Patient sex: M
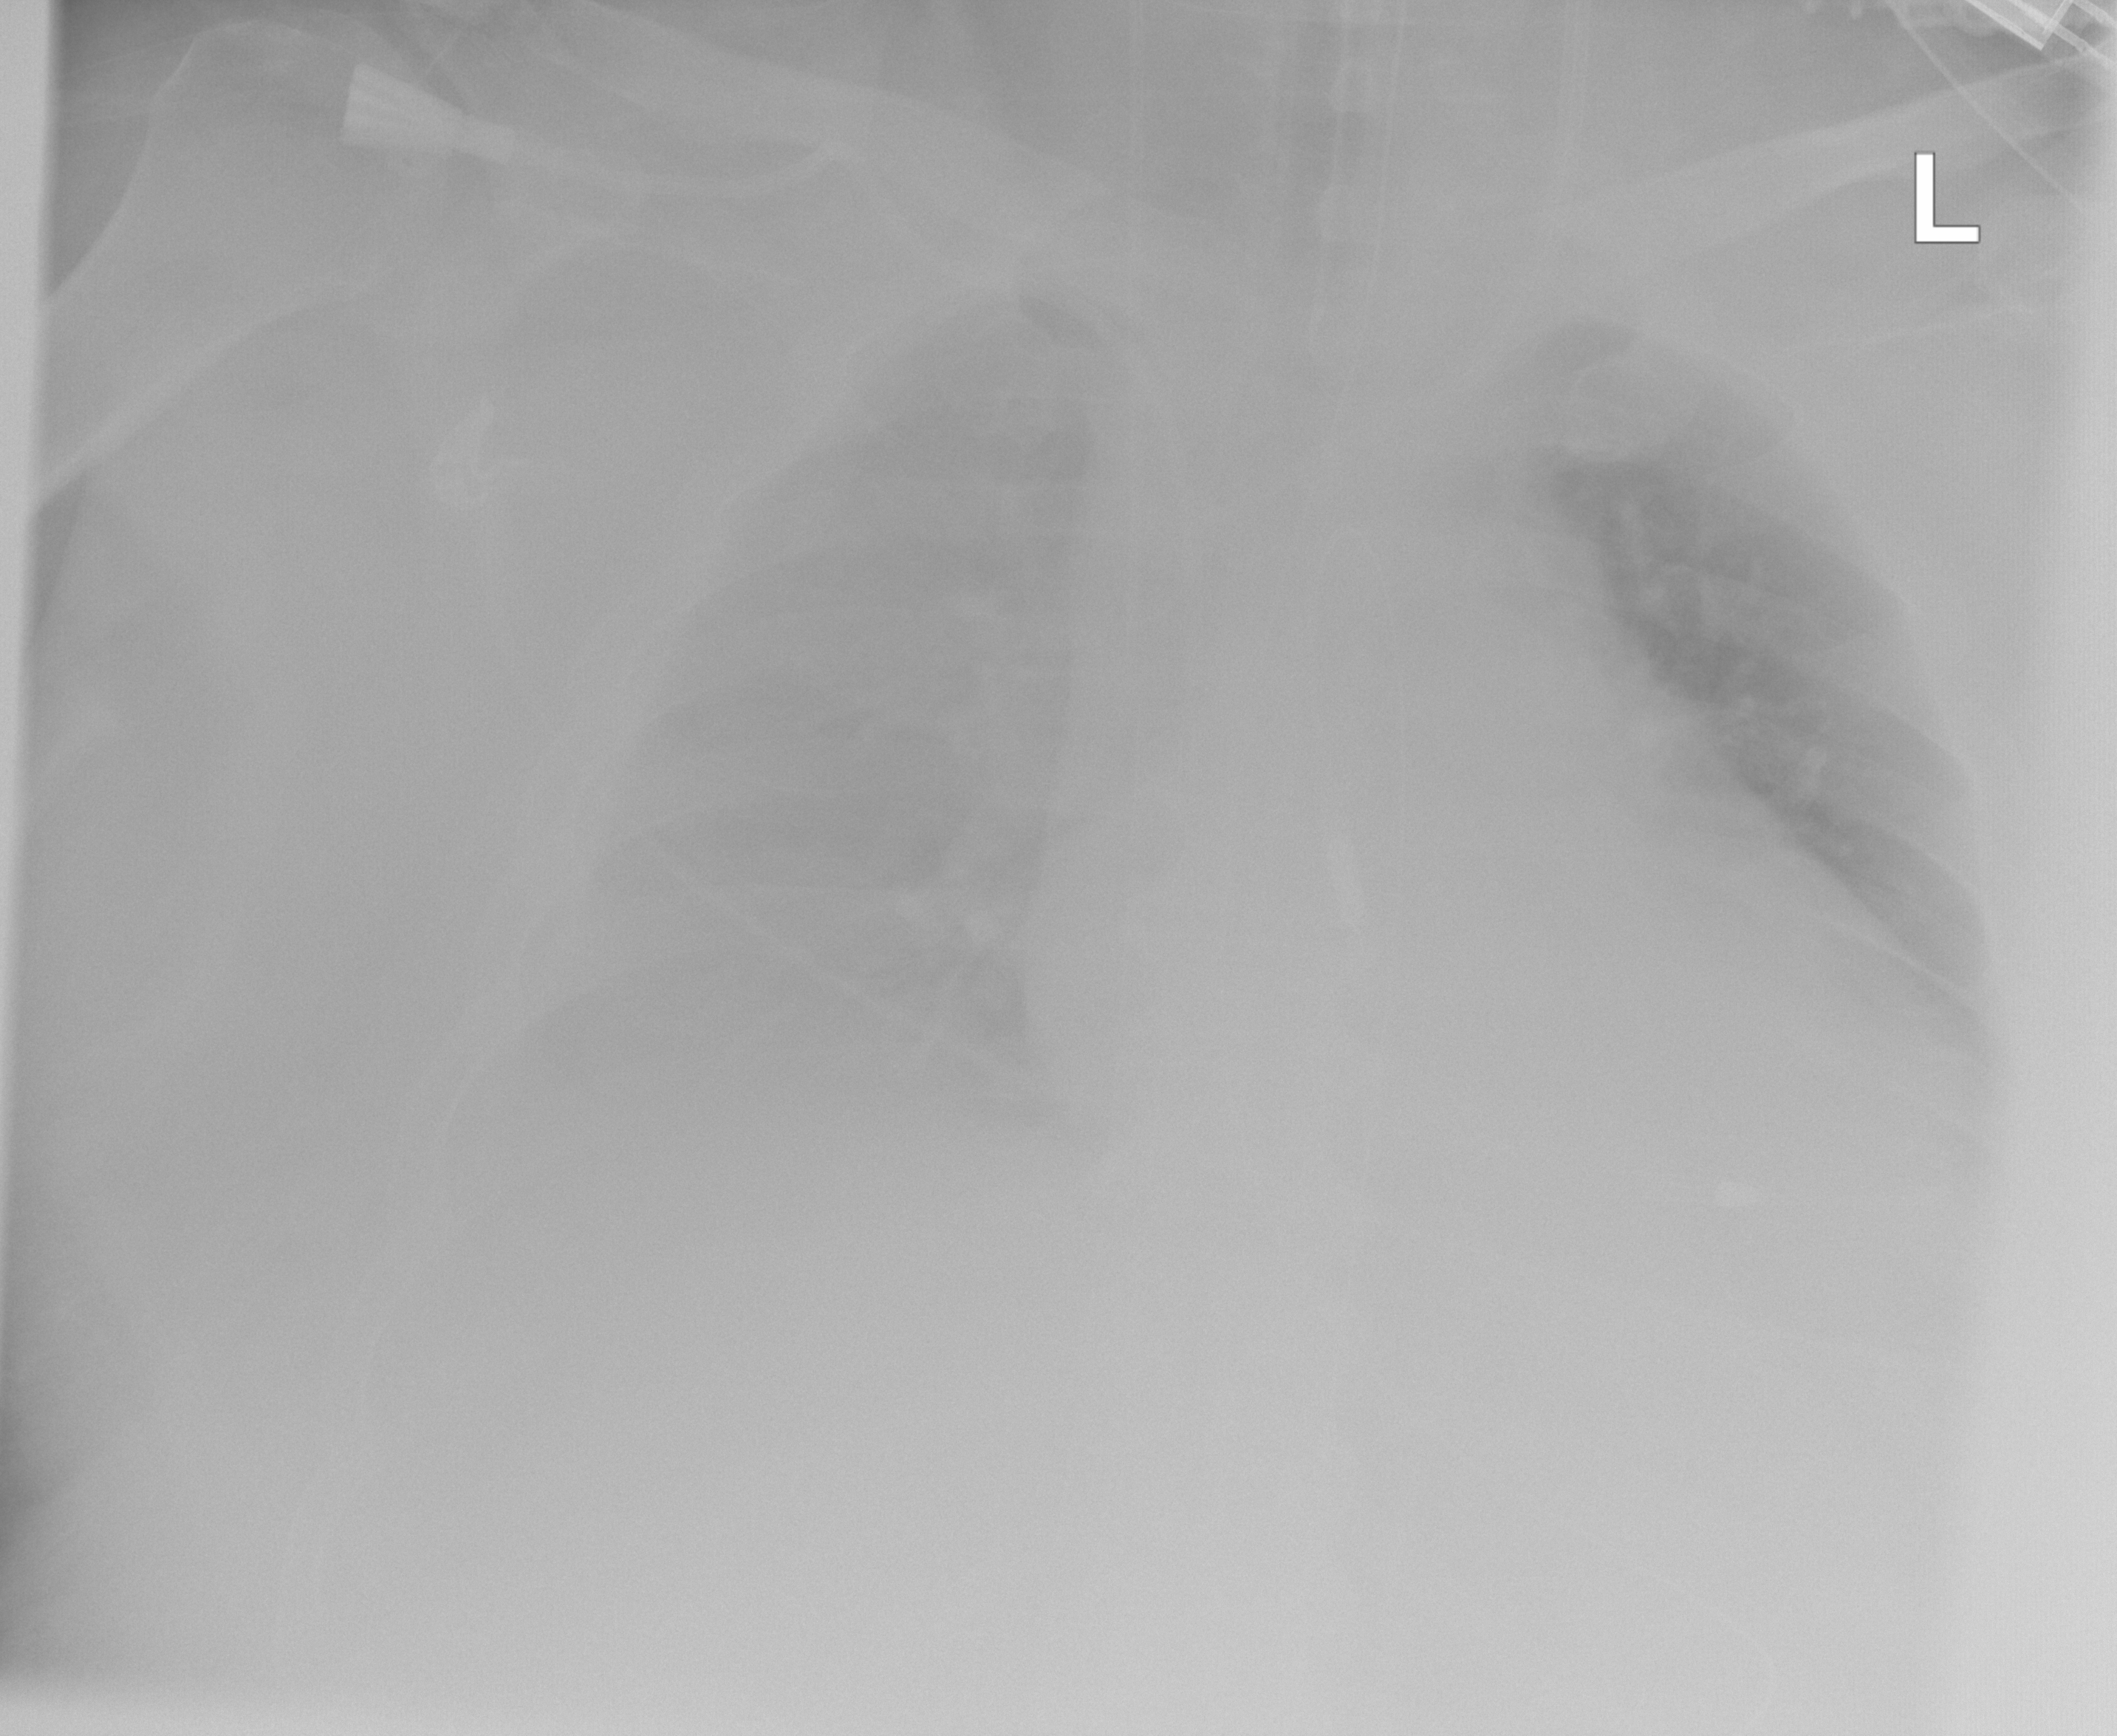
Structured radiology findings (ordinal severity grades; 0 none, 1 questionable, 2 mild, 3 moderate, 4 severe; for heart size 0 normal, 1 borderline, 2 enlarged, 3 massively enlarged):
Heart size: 2
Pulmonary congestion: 0
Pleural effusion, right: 2
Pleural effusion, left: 0
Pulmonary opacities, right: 0
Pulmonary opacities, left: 0
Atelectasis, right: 2
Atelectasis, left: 0